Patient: sex F, age 89
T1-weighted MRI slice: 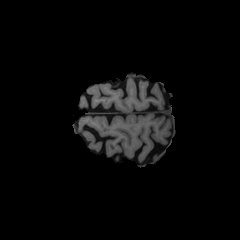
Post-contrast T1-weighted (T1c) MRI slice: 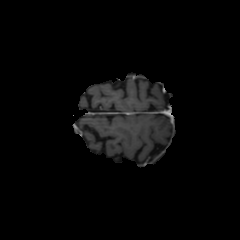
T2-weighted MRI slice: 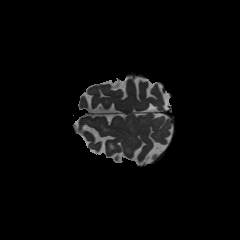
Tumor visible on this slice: no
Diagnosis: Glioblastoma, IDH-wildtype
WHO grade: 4